Question: I am creating a footer block for my website. I am not an expert with 'css'. I am looking to create a block with padding on both left and right side.
Attached is the example of the footer block, I wish to create:
However, the footer block, that I created is spanning over the entire screen. Any idea what could be wrong ?
Here is my css code :
'''
#footer-row1{
margin-top: 80px;
padding: 1.2em 0;
background: #000;
bottom: 0;
margin-right: -33px;
font-family: "Fjalla One", Verdana, Geneva, sans-serif;
font-size: 0.95em;
text-transform: uppercase;
}
'''
Here is the footer.html code
'''
<div id="footer-row1">
<div id="footer-bg">
<div id="footer" class="container_24">
<div class="copyright">
#COPYRIGHT#&COPY;{var name='copyright_year'} {var name='sitename'}. &nbsp;&nbsp;{var name='footer_menu'}
</div>
</div>
</div>
</div>
'''
Thanks
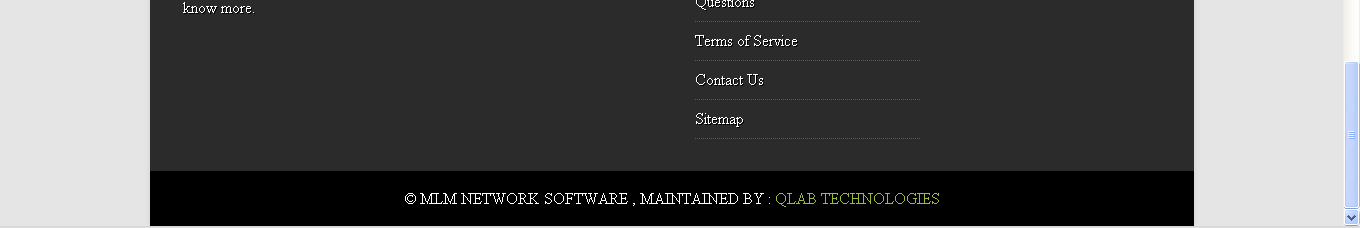
Answer: check this <URL>
'''
#footer-row1{
margin-top: 80px;
padding: 1.2em 0;
background: #000;
bottom: 0;
margin-right: -33px;
font-family: "Fjalla One", Verdana, Geneva, sans-serif;
font-size: 0.95em;
text-transform: uppercase;
}
.copyright{
text-align: center;
color: #FFF;
}
'''